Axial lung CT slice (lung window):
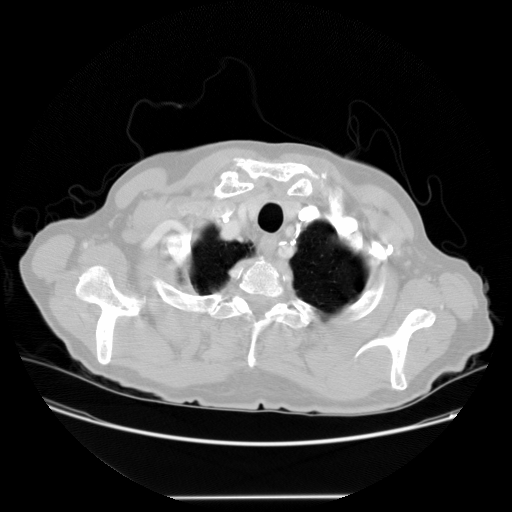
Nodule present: no